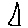
Label: triangle